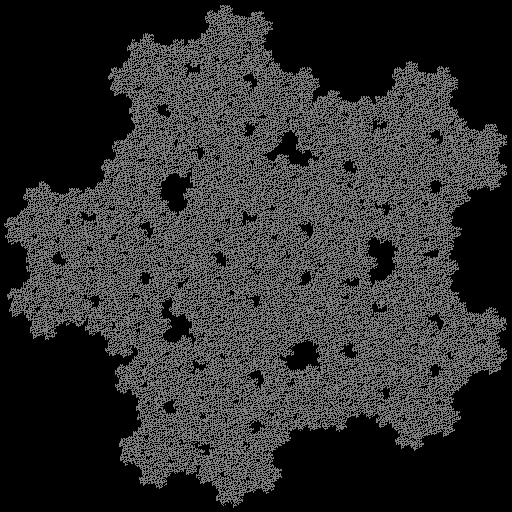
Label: mcWorter_pedigree